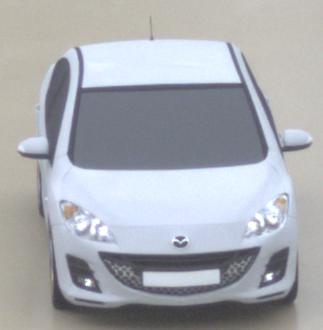
Make: Mazda
Model: 3 1.6
Detailed model: 3 (BL)
Model produced from: 2009/05
Model produced until: 2010/12
Doors: 5
Color: white
Road condition: wet road
Daytime: midday
Contrast: low contrast